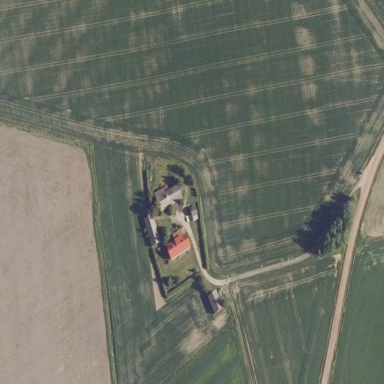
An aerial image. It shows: Farmyard area.